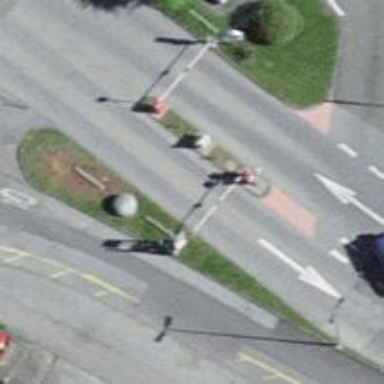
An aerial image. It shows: Lift gate barrier.